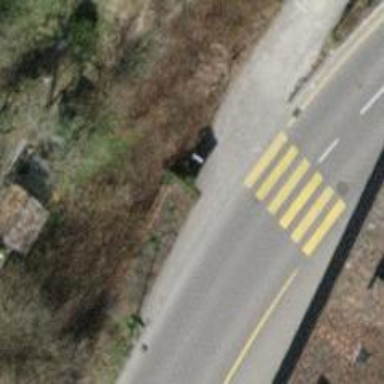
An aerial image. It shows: Bus stop with sheltered platform for public transport.